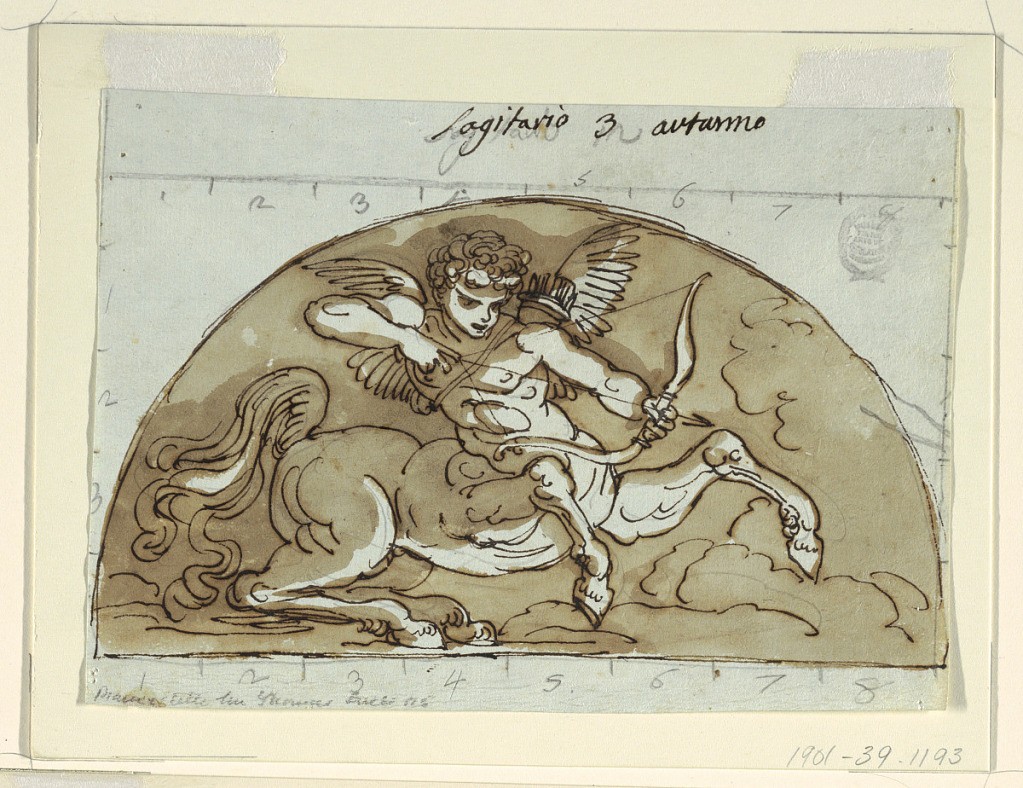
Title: Sagittarius, Lunette for Ceiling, Sala Ottagonale, Palazzo Milzetti, Faenza
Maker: Felice Giani, Italian, 1758–1823
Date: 1804–05
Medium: Pen and brown ink, brush and light brown wash over graphite on blue laid paper
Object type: Drawing
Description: Winged putto-centuar shooting his bow and arrow in demi lune.